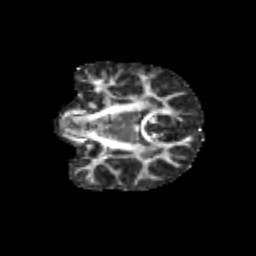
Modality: FA
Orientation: coronal
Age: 12
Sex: male
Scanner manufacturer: siemens
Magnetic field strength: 3 T
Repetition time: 3.8 s
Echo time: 0.07 s